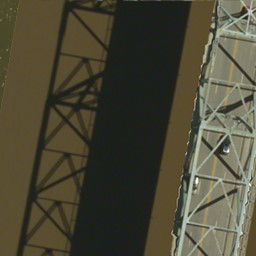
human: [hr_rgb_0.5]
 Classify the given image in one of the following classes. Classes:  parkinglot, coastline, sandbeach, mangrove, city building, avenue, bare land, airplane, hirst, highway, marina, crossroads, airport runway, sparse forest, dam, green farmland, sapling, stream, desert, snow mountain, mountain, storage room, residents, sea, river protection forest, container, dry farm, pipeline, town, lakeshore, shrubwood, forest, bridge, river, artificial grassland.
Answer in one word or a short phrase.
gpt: bridge